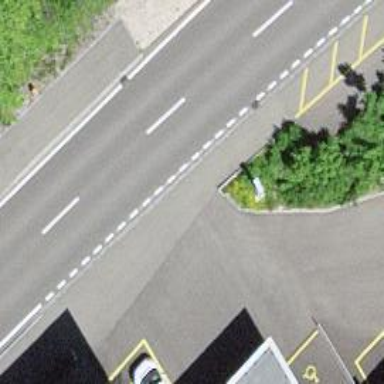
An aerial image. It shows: Bus stop with platform for public transport.